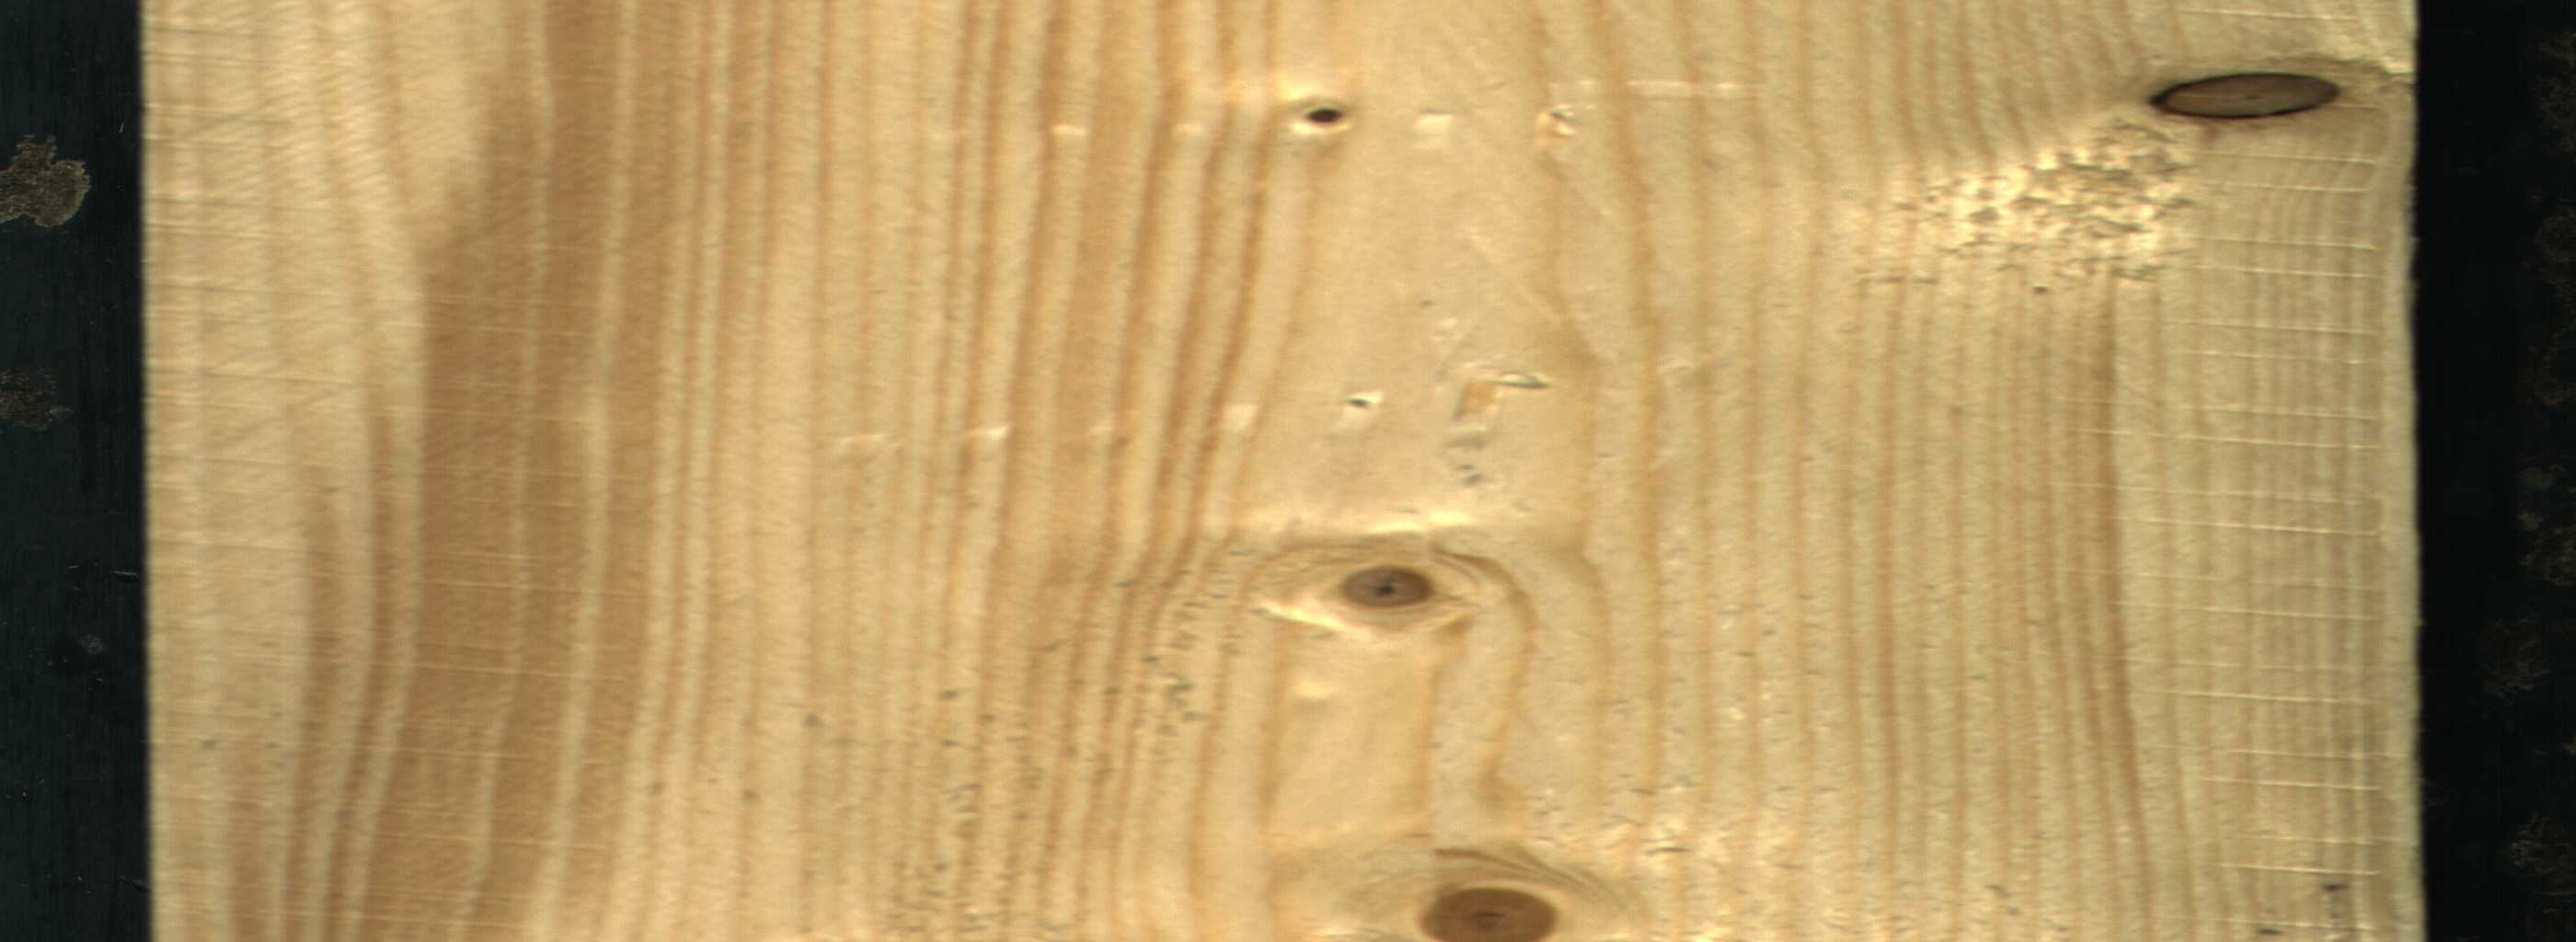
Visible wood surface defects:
Dead_Knot
Dead_Knot
Live_Knot
Live_Knot